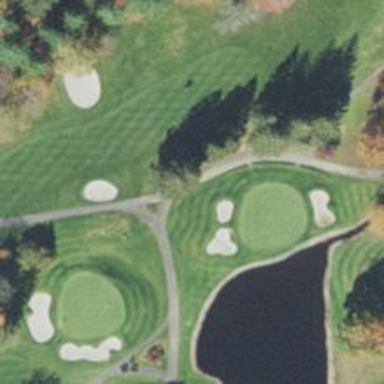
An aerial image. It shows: Pathway for golfing.